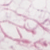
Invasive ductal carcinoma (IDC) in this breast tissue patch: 0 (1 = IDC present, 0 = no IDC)